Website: macys
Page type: cart
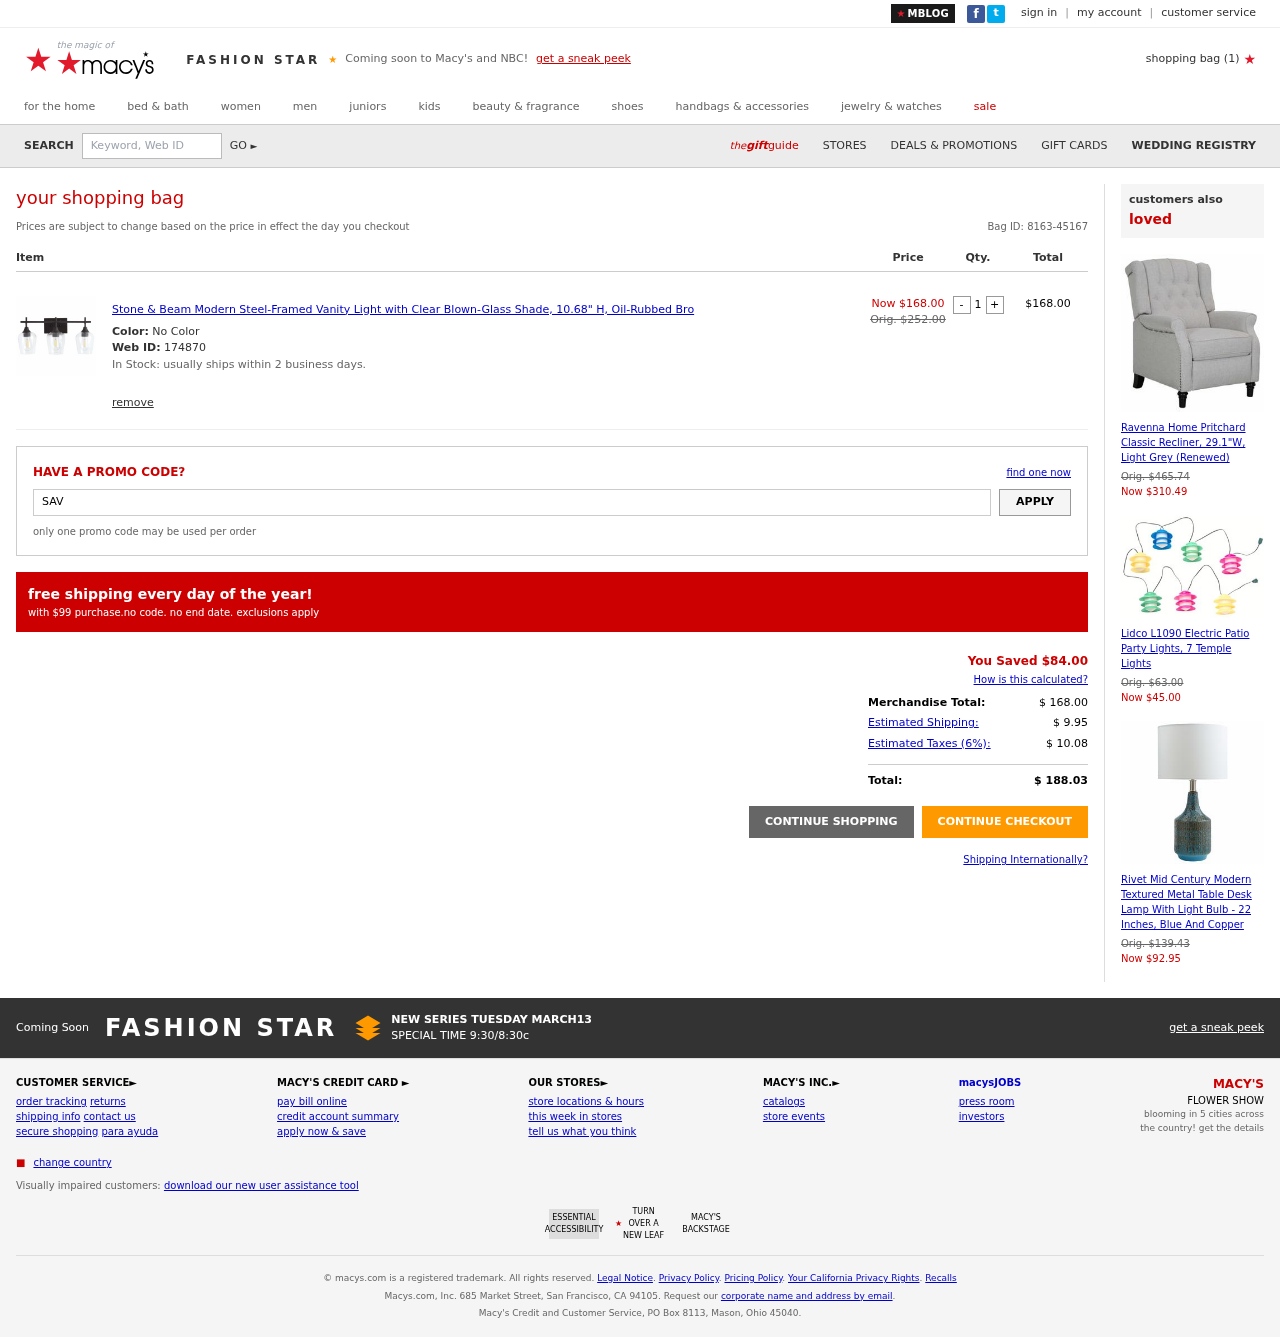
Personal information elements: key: PII_PROMO_CODE
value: SAVE84
Product elements: key: PRODUCT1_NAME
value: Stone & Beam Modern Steel-Framed Vanity Light with Clear Blown-Glass Shade, 10.68" H, Oil-Rubbed Bro
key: PRODUCT1_PRICE
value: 168
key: PRODUCT1_QUANTITY
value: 1
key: PRODUCT2_NAME
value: Ravenna Home Pritchard Classic Recliner, 29.1"W, Light Grey (Renewed)
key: PRODUCT2_PRICE
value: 310.49
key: PRODUCT3_NAME
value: Lidco L1090 Electric Patio Party Lights, 7 Temple Lights
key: PRODUCT3_PRICE
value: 45
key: PRODUCT4_NAME
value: Rivet Mid Century Modern Textured Metal Table Desk Lamp With Light Bulb - 22 Inches, Blue And Copper
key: PRODUCT4_PRICE
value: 92.95
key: PRODUCT1_SKU
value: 174870
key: PRODUCT1_ORIGINAL_PRICE
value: Orig. $252.00
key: PRODUCT1_TOTAL
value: $168.00
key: PRODUCT2_ORIGINAL_PRICE
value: Orig. $465.74
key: PRODUCT3_ORIGINAL_PRICE
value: Orig. $63.00
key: PRODUCT4_ORIGINAL_PRICE
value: Orig. $139.43
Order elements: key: ORDER_NUM_ITEMS
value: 1
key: ORDER_ID
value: Bag ID: 8163-45167
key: ORDER_SAVINGS
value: $84.00
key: ORDER_SUBTOTAL
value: $ 168.00
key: ORDER_SHIPPING_COST
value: $ 9.95
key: ORDER_TAX
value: $ 10.08
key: ORDER_TOTAL
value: $ 188.03